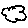
Label: cloud